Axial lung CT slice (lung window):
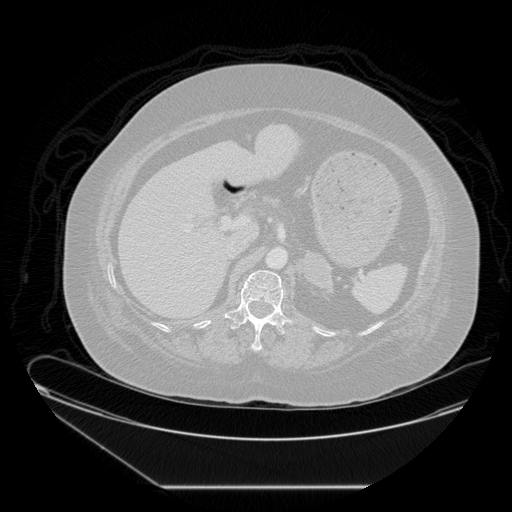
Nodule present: no